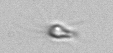
Label: Calciopappus